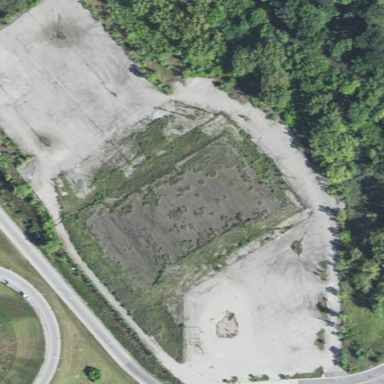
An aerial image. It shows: Brownfield site.